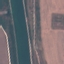
Label: River